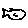
Label: fish